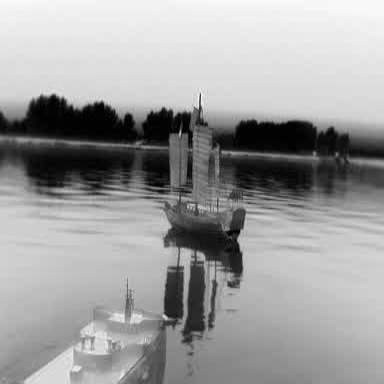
There are two objects shown in the infrared image, including a container_ship, and a sailboat.